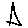
Label: triangle